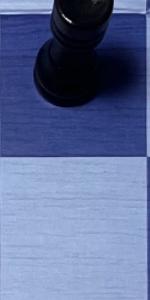
Label: Empty